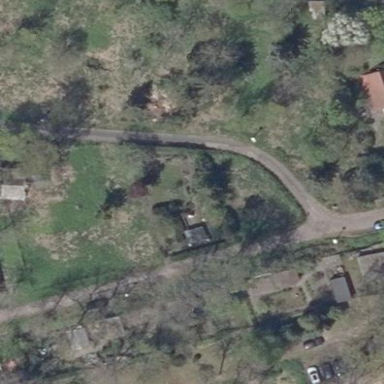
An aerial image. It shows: Area designated for allotments.